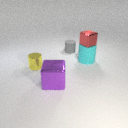
small red metal cube above large cyan rubber cylinder